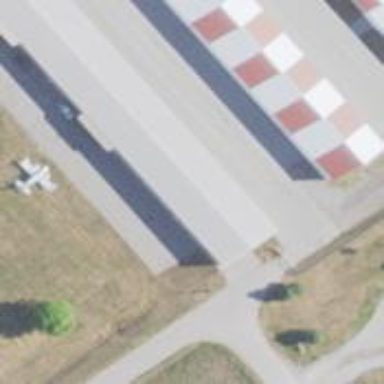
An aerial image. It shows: Hangar building at the airport.